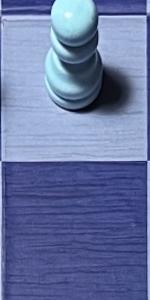
Label: Empty